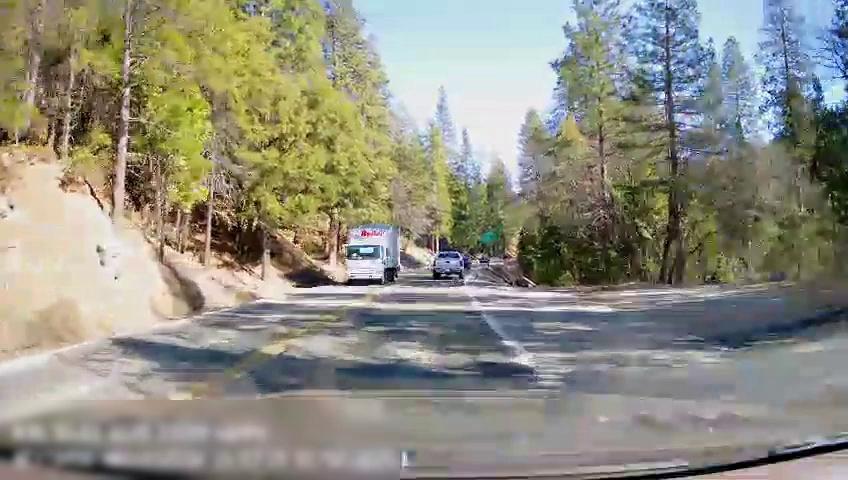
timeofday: Day
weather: Sunny
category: Drivable Space
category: Vehicles | Truck
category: Vehicles | Car
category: Vehicles | Car
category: Vehicles | Truck
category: Lanes | Opposite Lane
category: Lanes | Opposite Lane
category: Lanes | Current Lane
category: Lanes | Current Lane
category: Traffic | Signs